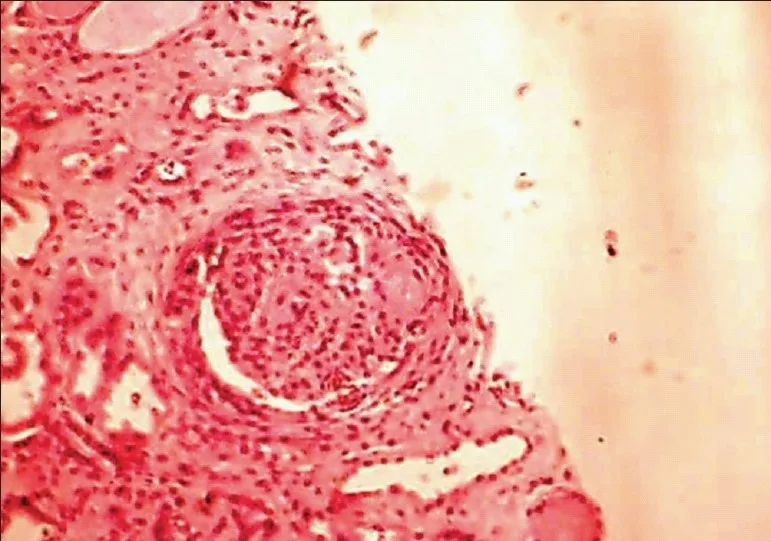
Renal biopsy of case 3 showing glomerular crescent and focal necrosis. Areas of interstitial fibrosis are seen.
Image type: pathology (h&e)